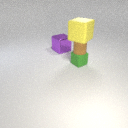
small brown rubber cylinder above small green rubber cube